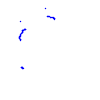
Particle: proton